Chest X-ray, PA view. Patient: 56 years old, sex F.
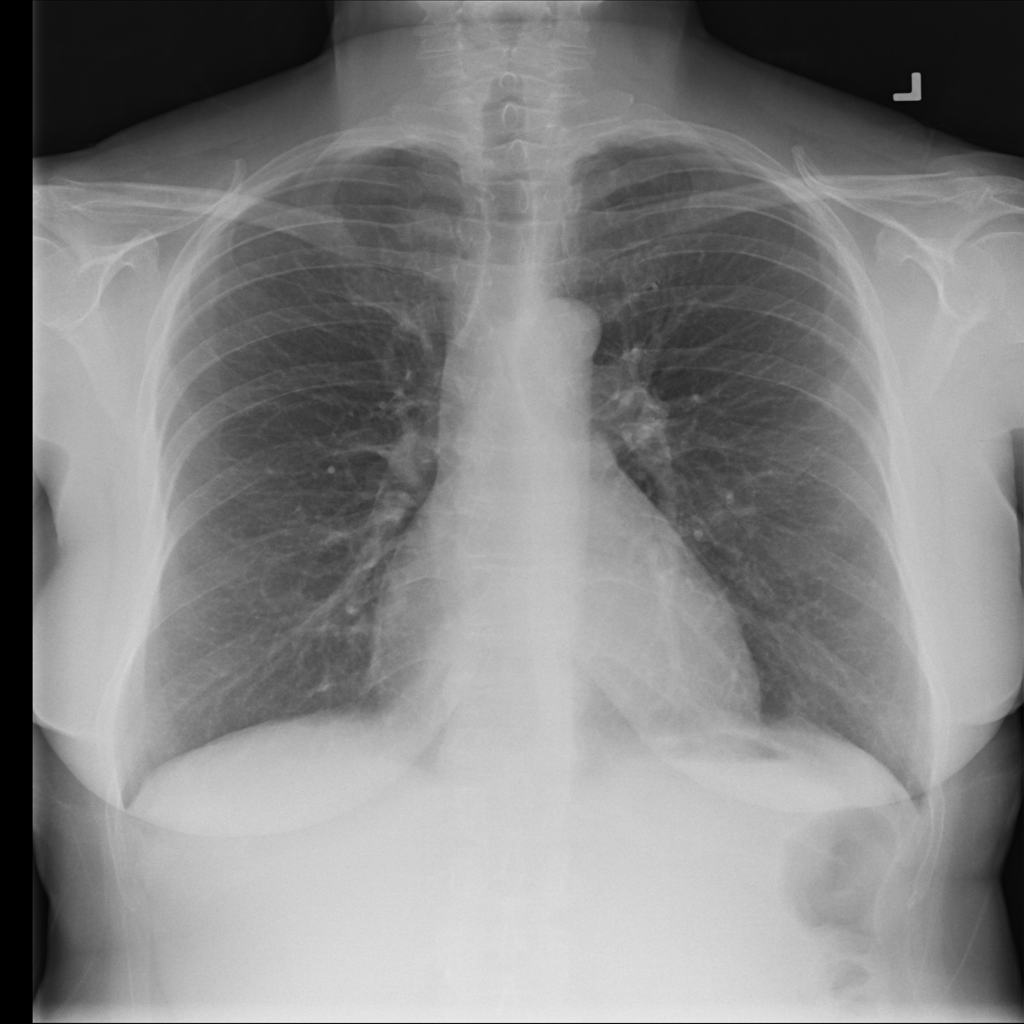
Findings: No Finding